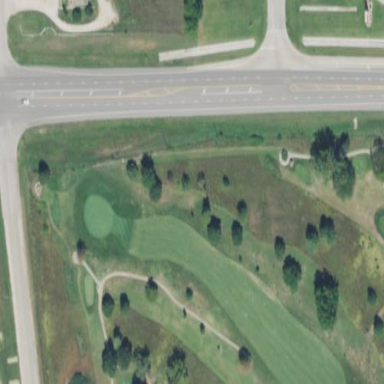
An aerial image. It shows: Rough grass area on golf course.